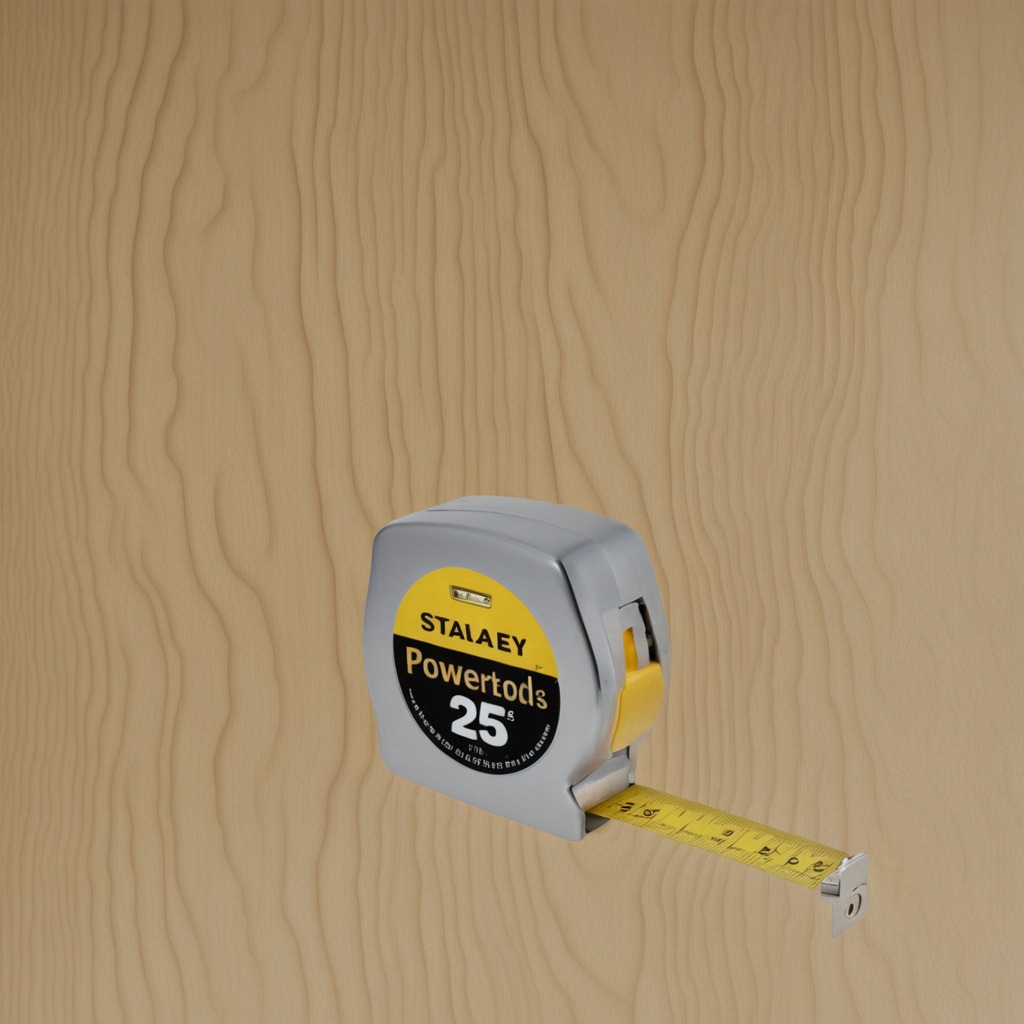
A measuring tape is lying on a plywood surface in a paint workshop lit by afternoon window light.